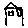
Label: house